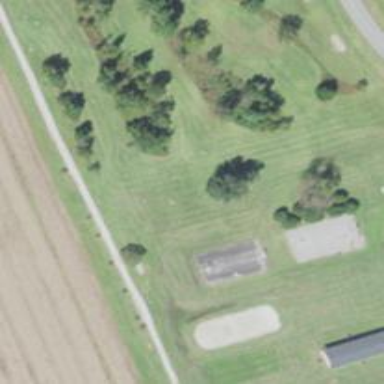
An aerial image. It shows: Disc golf basket.